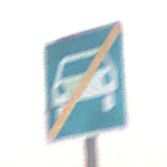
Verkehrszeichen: EndeKraftfahrstrasse
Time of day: MorningAfternoon
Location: Outdoor (Suburban)
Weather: Overcast
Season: NotSpecified
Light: Natural